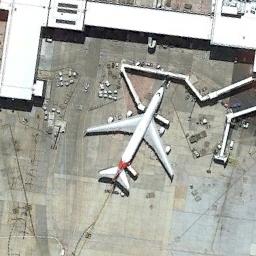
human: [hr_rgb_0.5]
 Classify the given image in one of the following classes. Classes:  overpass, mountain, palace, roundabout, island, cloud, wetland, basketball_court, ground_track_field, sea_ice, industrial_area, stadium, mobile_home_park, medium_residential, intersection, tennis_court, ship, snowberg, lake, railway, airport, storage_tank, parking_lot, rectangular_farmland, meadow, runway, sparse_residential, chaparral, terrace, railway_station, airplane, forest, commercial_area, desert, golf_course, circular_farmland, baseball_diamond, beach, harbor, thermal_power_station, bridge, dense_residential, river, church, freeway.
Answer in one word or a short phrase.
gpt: airplane